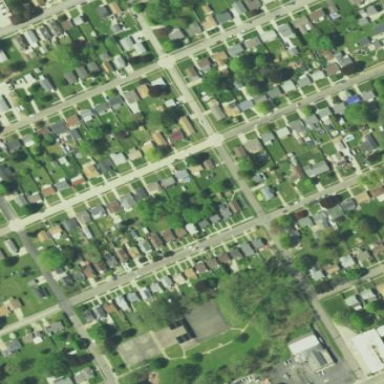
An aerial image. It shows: Neighborhood.